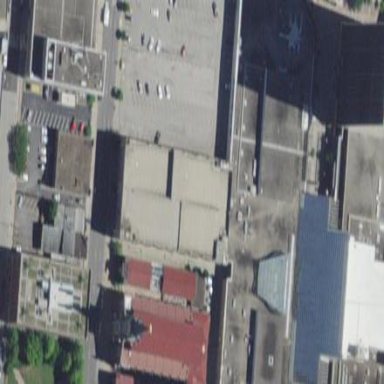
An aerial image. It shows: Multi-storey garage building used for parking.